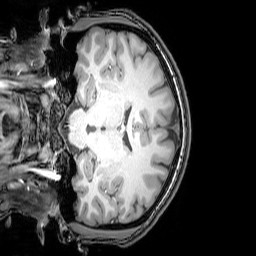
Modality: T1w
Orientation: coronal
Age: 21
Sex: female
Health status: healthy
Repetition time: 0.081 s
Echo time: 0.037 s